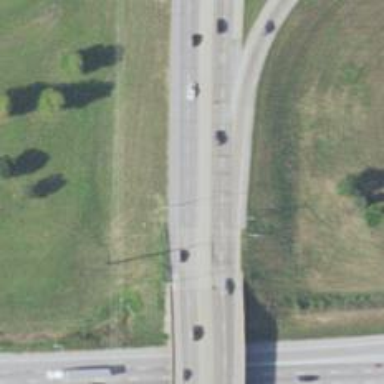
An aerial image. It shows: Primary highway.